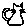
Label: cat